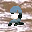
Label: 2